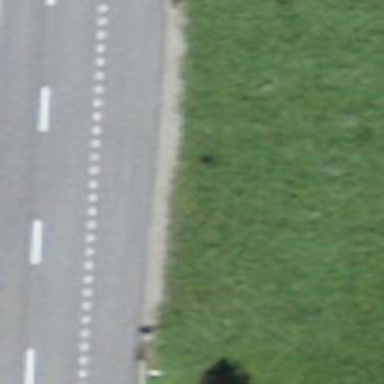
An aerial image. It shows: Bus stop along the road.